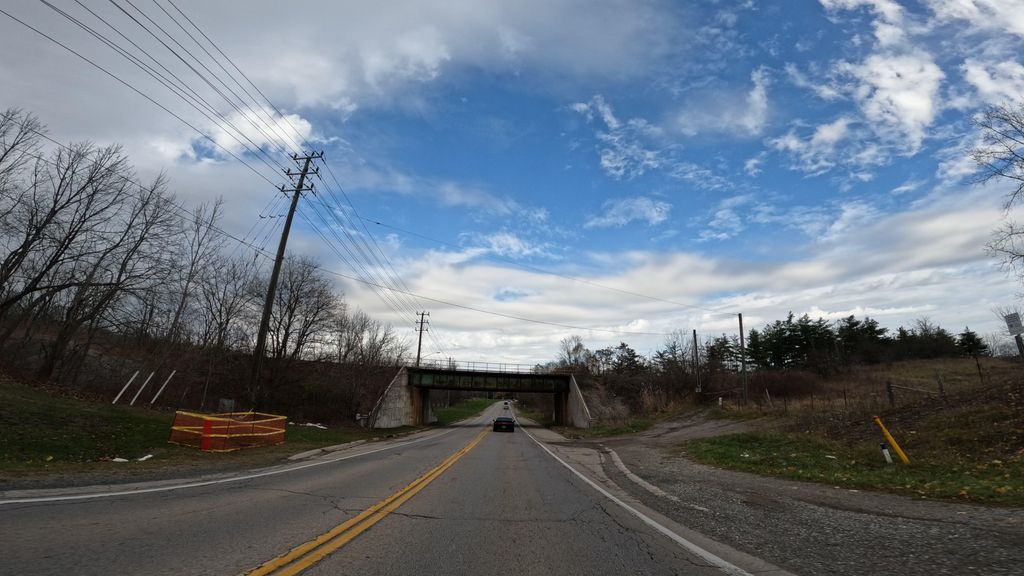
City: hamilton